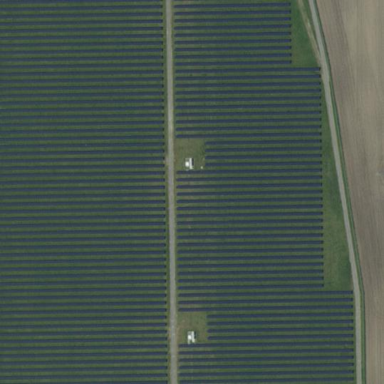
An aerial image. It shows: Solar power plant utilizing photovoltaic technology.